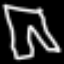
Label: pants